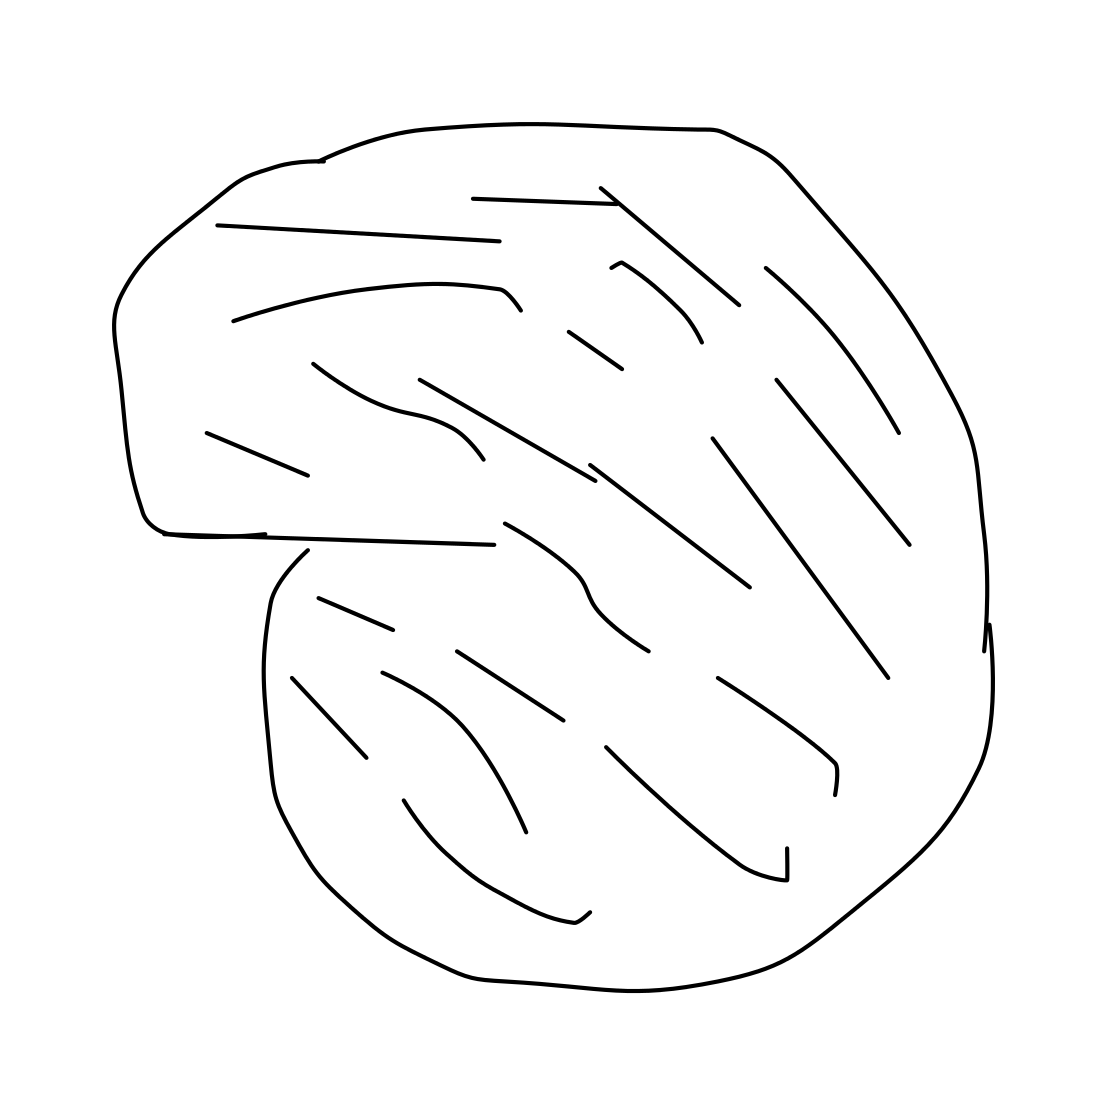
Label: brain